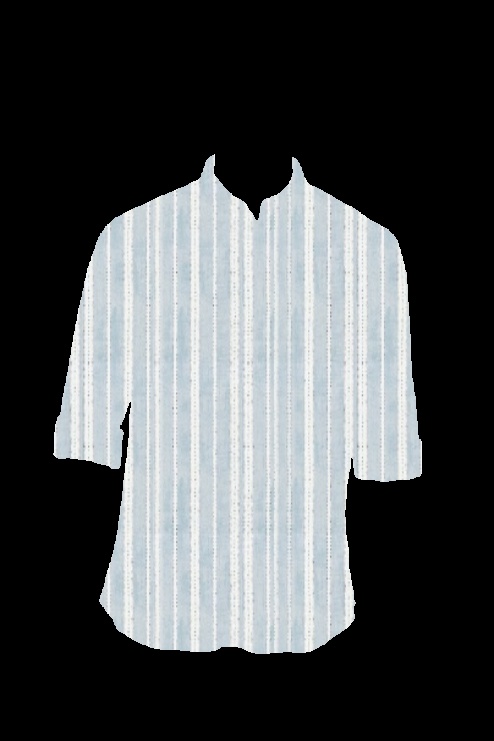
blue stripe tee